Field crop: maize
Growth stage: 2
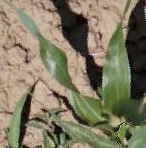
Species: maize